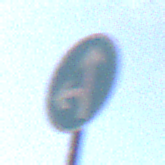
Verkehrszeichen: VorgeschriebeneFahrtrichtungGeradeausOderLinks
Umgebung: Outdoor, RoadRail
Tageszeit: MorningAfternoon
Wetter: PartlyCloudy
Licht: Natural
Jahreszeit: NotSpecified
Kontrast: HighContrast